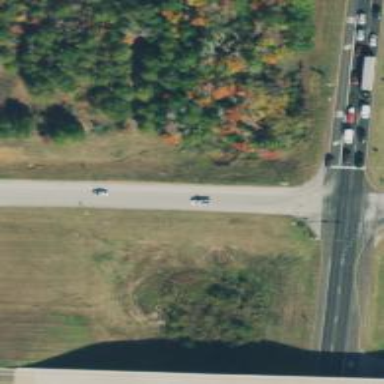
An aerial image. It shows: Trunk link highway.